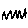
Label: zigzag